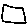
Label: square